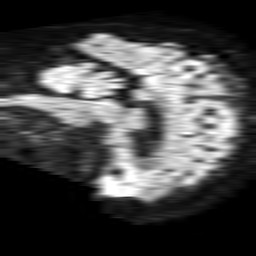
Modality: TRACE
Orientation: sagittal
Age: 83
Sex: male
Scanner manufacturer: philips
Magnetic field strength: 1.5 T
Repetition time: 4.6 s
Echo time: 0.08631 s